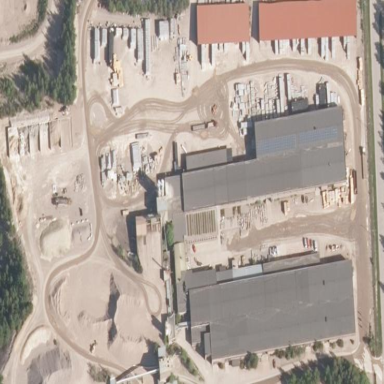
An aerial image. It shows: Industrial area.